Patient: sex M, age 66
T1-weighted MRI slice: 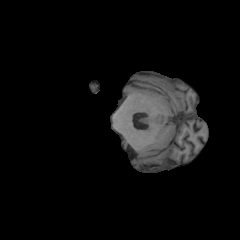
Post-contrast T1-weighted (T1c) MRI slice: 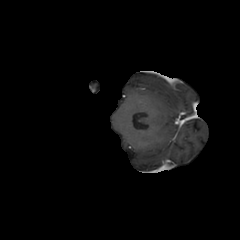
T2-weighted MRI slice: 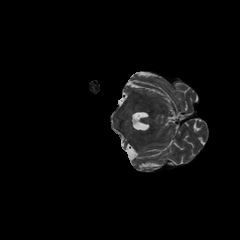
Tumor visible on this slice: no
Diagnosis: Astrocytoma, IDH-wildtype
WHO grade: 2